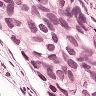
Metastatic tissue present: yes